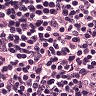
Metastatic tissue present: no